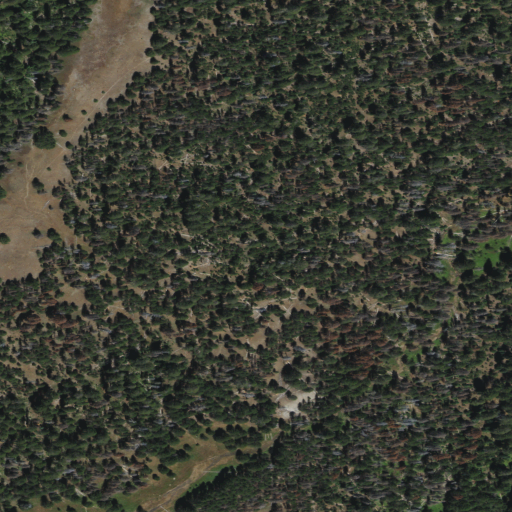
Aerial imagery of plain(s) in California named Miller Meadow containing grassland, evergreen forest, shrub, and herbaceous wetlands